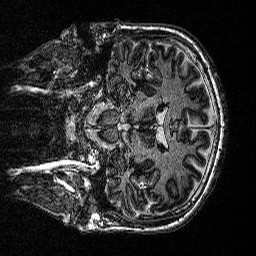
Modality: MP2RAGE
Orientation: coronal
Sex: male
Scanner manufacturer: siemens
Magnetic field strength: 3 T
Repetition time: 5 s
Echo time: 0.00292 s